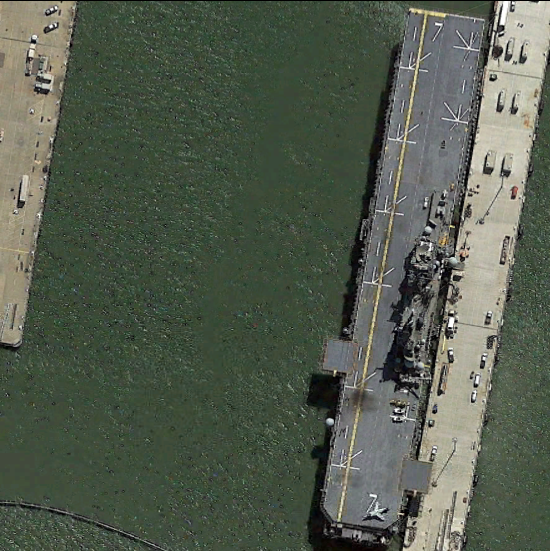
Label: assault